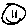
Label: smiley face